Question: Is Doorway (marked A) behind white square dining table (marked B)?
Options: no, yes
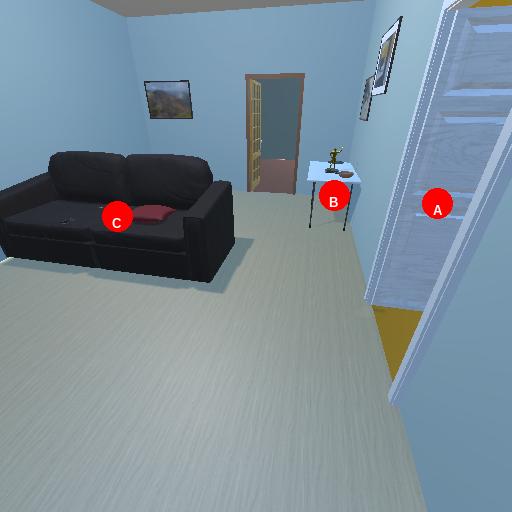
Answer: no